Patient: sex M, age 75
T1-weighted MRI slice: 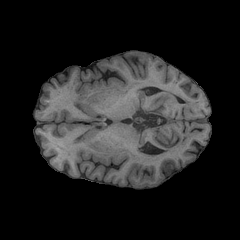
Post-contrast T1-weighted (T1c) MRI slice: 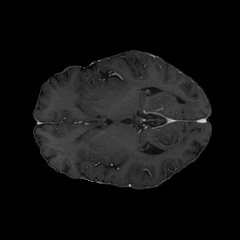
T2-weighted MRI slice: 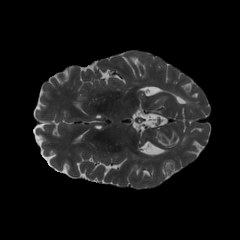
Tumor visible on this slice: no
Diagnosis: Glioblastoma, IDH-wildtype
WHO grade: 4